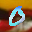
Label: 0